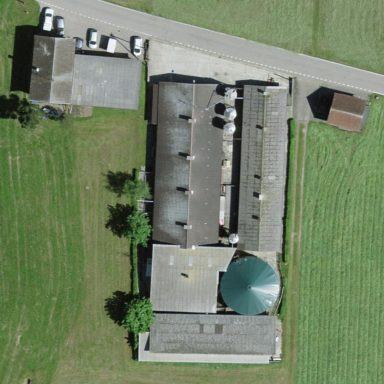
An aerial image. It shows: Farmyard in rural farm setting.